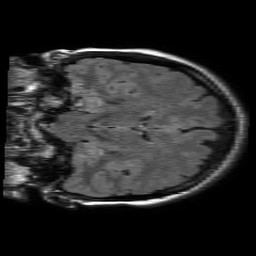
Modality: FLAIR
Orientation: coronal
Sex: female
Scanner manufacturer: philips
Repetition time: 11 s
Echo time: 0.125 s